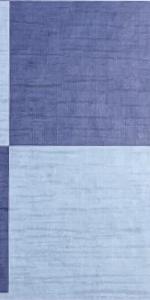
Label: Empty